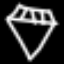
Label: diamond